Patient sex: F
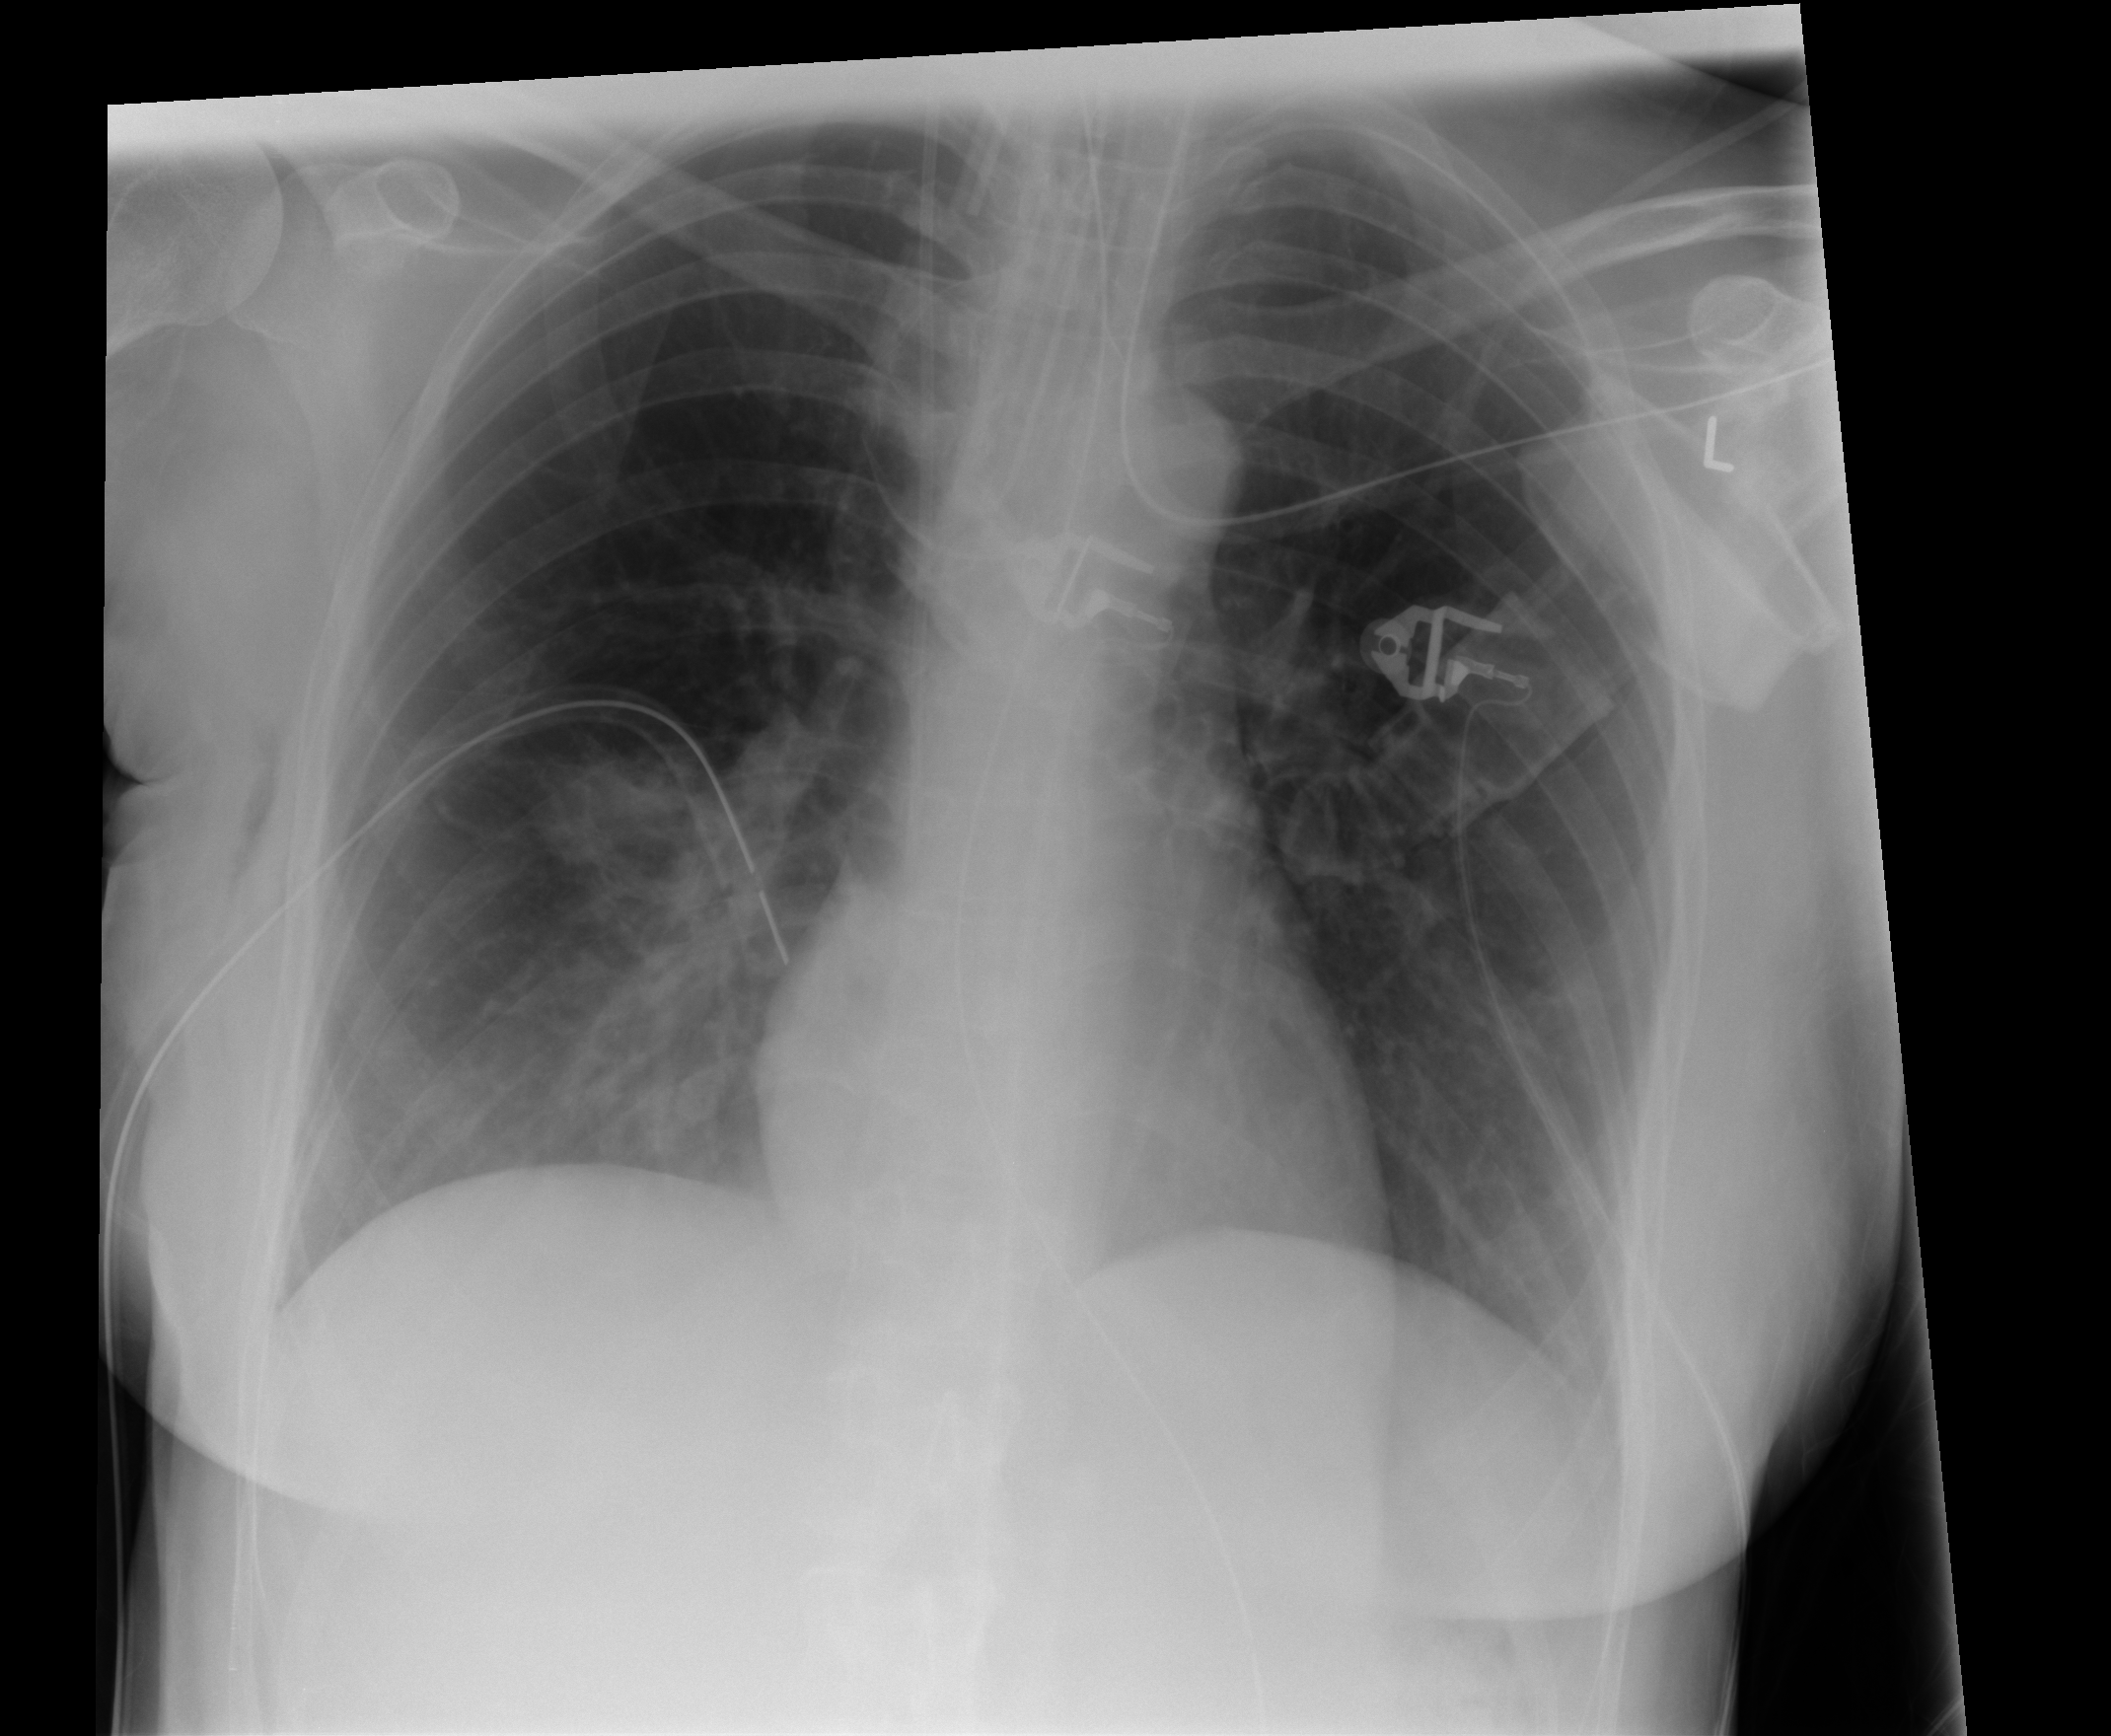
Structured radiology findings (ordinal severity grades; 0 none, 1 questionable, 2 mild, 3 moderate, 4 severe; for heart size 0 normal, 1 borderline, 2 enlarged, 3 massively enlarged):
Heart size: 0
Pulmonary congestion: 0
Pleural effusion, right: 1
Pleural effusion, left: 0
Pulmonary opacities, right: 2
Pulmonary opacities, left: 0
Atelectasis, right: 2
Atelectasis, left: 0